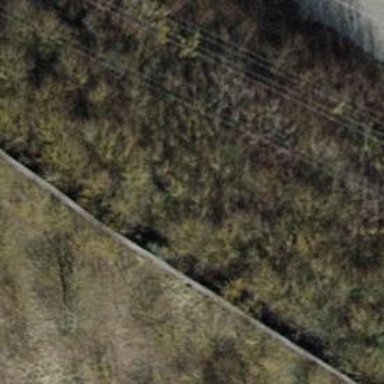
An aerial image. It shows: Hedge barrier.